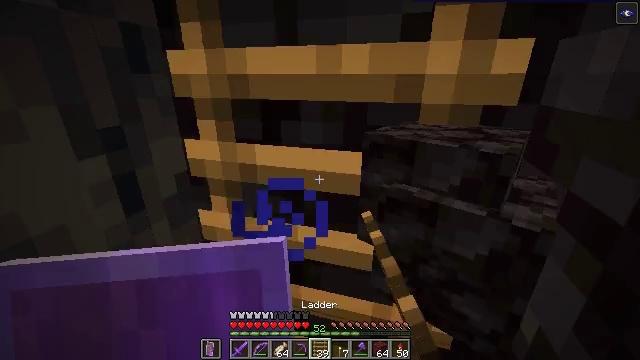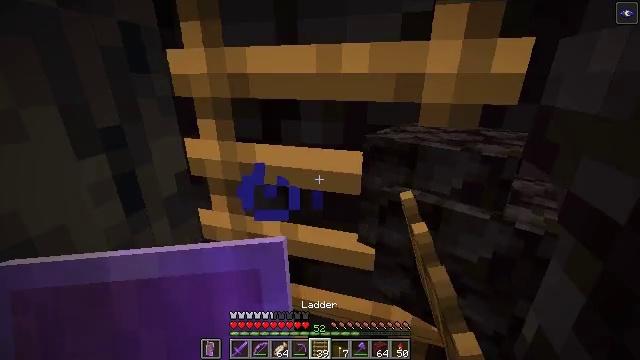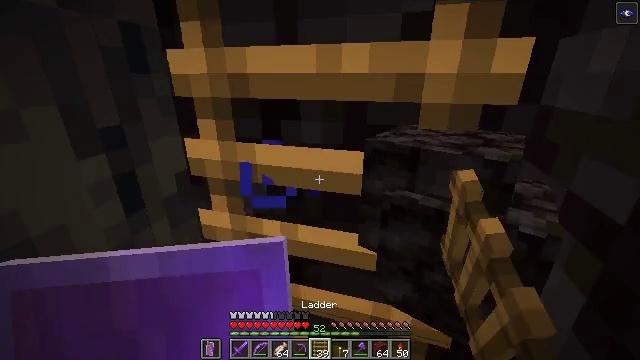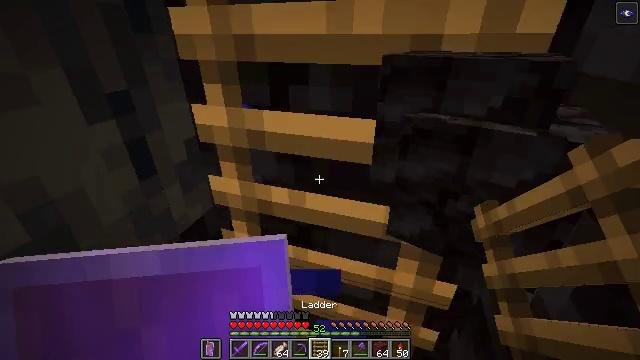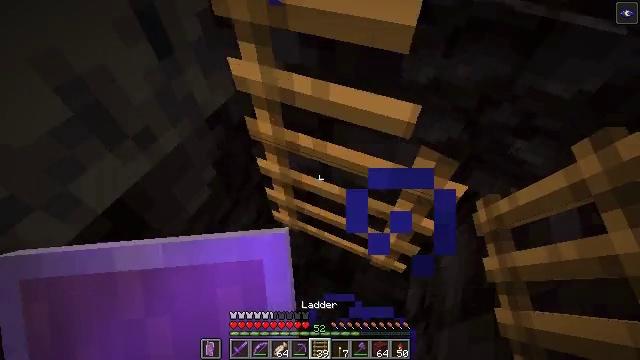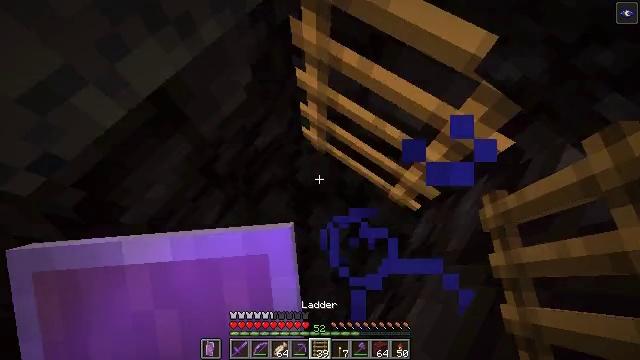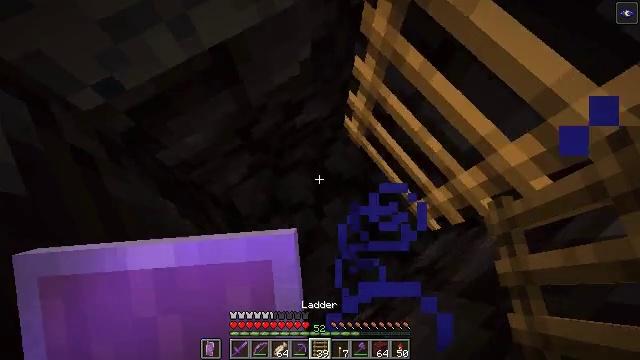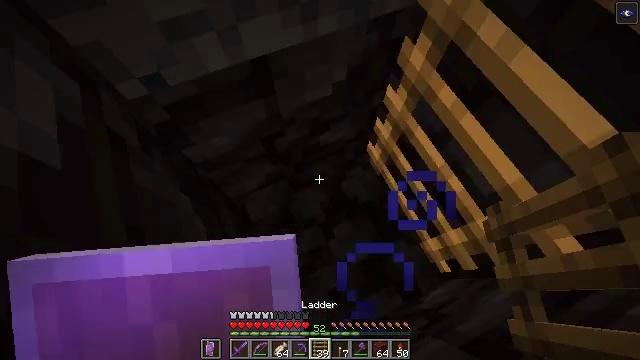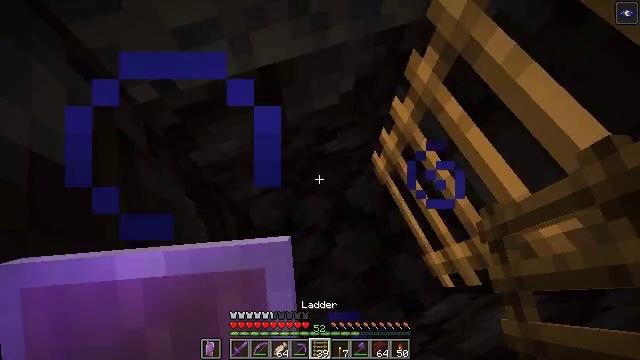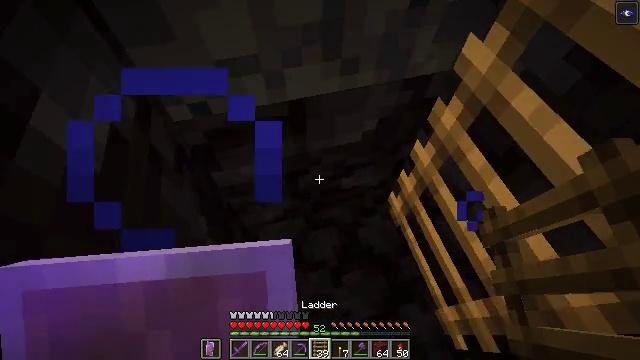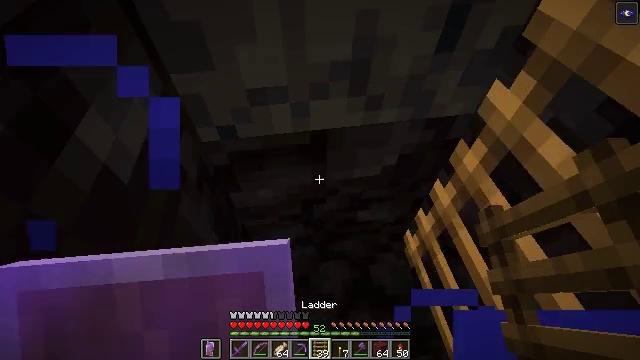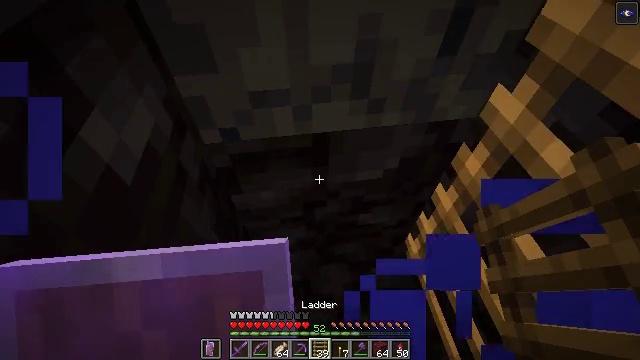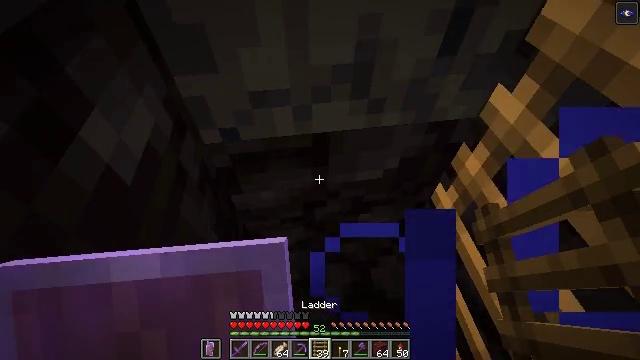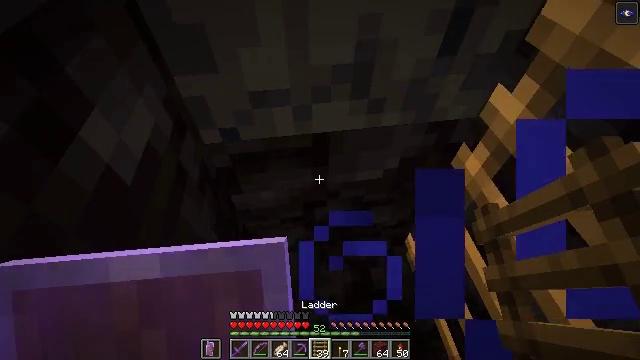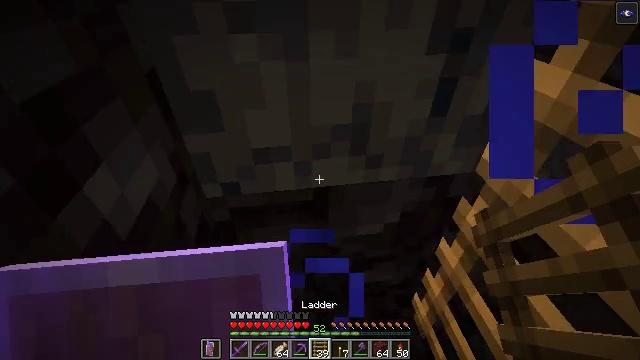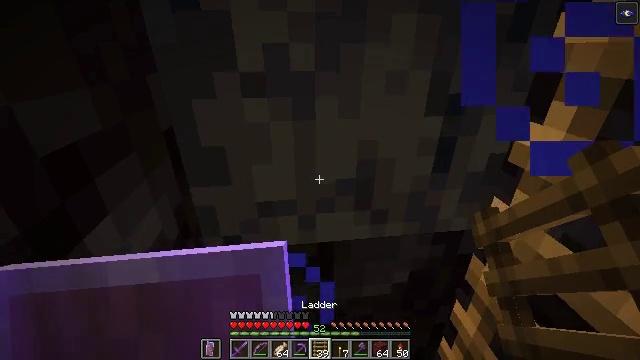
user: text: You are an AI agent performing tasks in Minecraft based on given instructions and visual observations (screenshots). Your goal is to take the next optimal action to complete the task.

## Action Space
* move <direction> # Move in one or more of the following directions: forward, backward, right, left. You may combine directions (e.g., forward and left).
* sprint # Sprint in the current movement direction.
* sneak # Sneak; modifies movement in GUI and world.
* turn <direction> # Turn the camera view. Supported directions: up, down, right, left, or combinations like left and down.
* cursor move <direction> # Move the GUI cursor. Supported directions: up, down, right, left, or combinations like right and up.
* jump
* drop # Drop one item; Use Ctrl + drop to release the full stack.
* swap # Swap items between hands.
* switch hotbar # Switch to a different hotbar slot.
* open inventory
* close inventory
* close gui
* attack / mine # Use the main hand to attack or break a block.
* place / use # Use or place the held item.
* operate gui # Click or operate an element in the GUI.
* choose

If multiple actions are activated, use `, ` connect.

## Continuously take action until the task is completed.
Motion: motion action
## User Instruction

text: Break the basalt block.
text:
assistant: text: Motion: no_op
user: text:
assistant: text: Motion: no_op
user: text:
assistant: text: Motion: turn left and down
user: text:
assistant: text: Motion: turn left and down
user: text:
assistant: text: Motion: turn left and down
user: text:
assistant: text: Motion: turn left and down
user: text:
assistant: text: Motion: turn left and up
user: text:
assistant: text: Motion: turn left and up
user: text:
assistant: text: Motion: turn left and up
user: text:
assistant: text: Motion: turn left and up
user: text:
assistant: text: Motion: no_op
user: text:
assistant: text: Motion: no_op
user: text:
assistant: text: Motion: no_op
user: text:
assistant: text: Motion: turn up
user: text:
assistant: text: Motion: turn left and up
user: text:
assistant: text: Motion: no_op
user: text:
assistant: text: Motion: no_op
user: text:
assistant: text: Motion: no_op
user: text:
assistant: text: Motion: no_op
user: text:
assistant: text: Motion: no_op
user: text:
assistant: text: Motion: no_op
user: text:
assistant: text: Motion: no_op
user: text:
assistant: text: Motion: no_op
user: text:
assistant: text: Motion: no_op
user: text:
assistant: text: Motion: no_op
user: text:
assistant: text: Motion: no_op
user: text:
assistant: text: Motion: no_op
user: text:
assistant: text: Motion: no_op
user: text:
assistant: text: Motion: no_op
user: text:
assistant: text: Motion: no_op